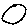
Label: circle